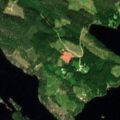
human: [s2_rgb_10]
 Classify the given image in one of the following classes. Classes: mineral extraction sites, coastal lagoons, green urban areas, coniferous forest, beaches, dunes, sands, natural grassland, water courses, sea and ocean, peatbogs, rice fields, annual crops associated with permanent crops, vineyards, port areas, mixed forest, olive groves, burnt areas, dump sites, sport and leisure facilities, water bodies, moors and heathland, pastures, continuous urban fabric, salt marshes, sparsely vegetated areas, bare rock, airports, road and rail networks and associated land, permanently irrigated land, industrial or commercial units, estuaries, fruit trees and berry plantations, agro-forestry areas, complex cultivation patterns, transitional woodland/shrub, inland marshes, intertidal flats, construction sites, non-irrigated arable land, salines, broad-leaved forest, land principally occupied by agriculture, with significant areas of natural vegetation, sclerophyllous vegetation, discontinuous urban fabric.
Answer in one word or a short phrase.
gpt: coniferous forest, mixed forest, water bodies